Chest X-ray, PA view. Patient: 54 years old, sex M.
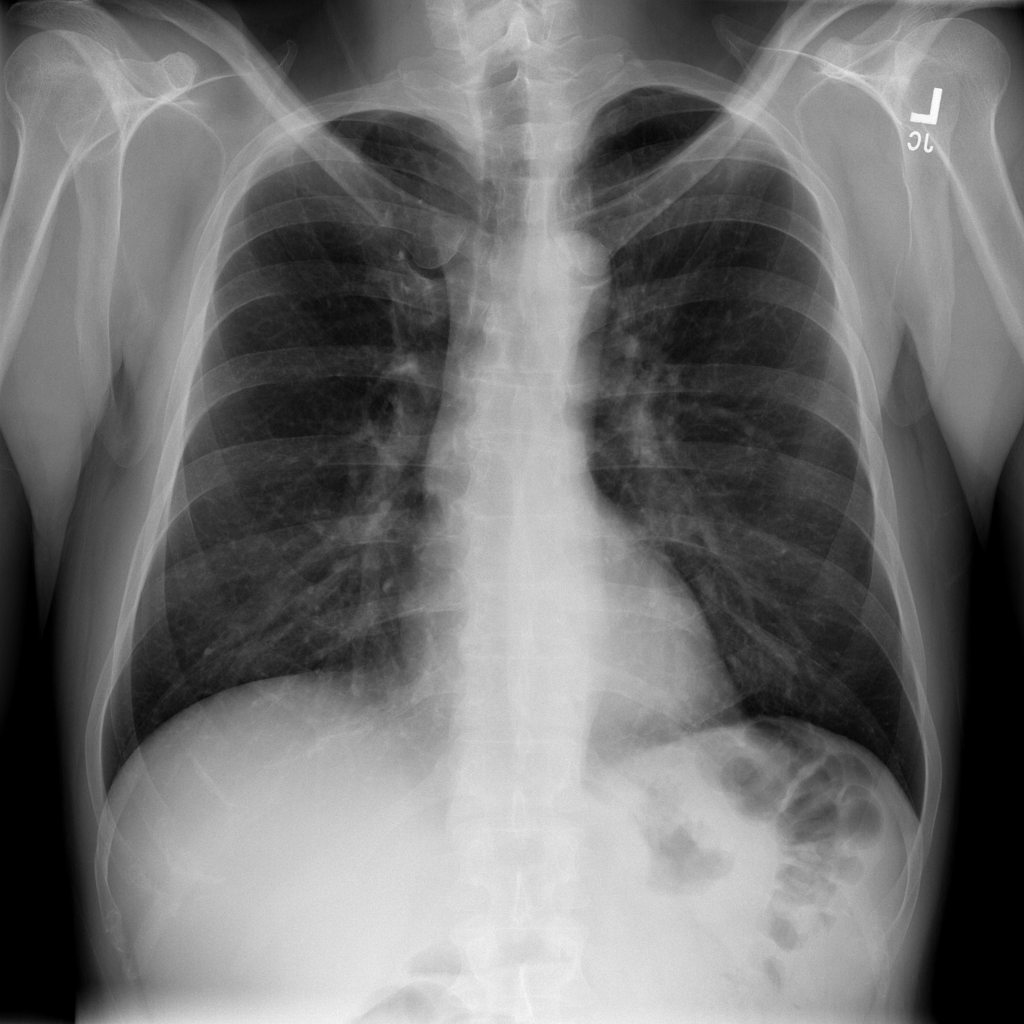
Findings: No Finding